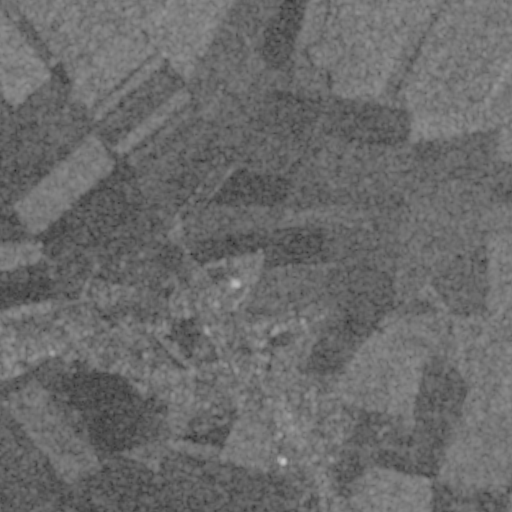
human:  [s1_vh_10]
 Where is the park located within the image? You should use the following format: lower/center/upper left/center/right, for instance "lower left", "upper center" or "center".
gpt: The park is located in the lower center of the image.
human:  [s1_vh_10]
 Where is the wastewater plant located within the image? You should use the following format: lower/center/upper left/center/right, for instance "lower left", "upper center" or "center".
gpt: The wastewater plant is located in the center left of the image.
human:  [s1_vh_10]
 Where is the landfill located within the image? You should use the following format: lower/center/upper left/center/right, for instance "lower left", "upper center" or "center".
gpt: There is no landfill in the image.

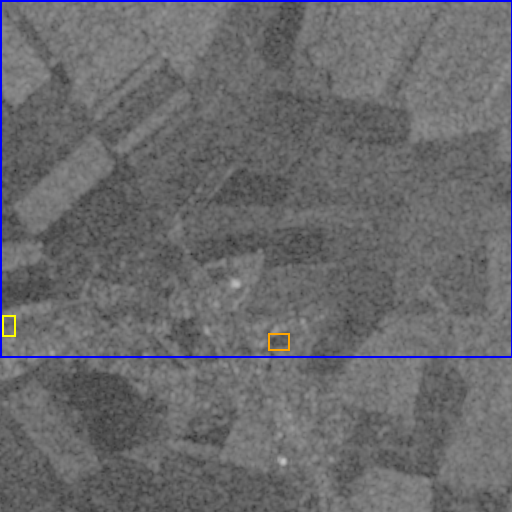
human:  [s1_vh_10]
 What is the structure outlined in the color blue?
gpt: The structure outlined in blue is a crop field.
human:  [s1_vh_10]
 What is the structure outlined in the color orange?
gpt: The structure outlined in orange is a park.
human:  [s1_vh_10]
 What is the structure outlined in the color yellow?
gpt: The structure outlined in yellow is a wastewater plant.
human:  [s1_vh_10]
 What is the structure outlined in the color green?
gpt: There is no green outline.